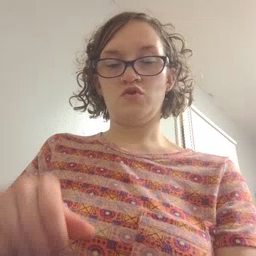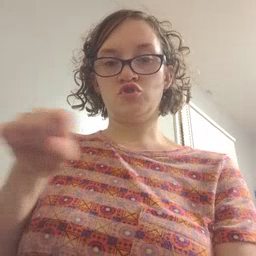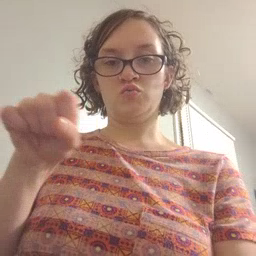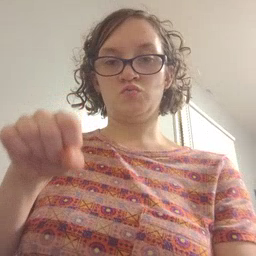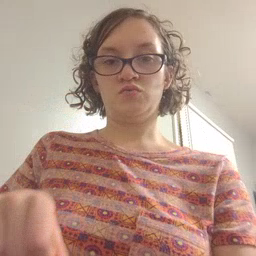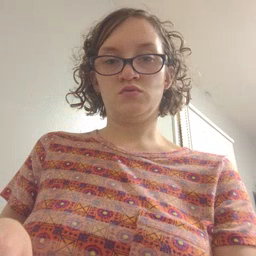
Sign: shoe